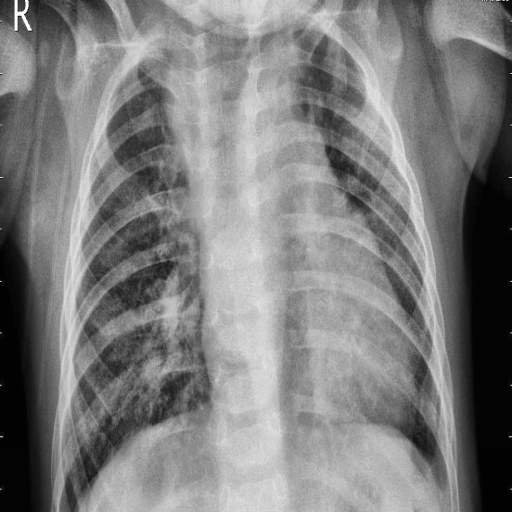
Finding: PNEUMONIA